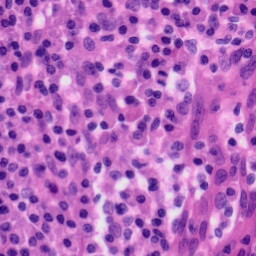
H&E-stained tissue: Tonsil